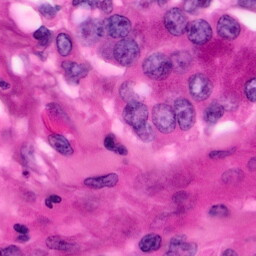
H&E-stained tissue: Pancreatic